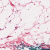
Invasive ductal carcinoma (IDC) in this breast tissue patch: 0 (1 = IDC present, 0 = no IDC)